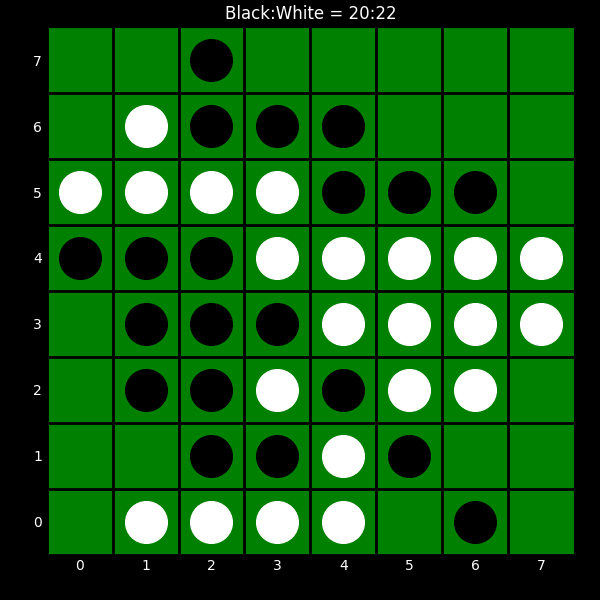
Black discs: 20
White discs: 22